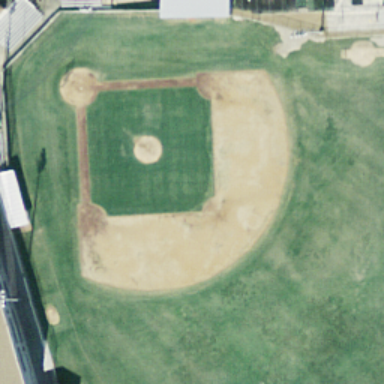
This is a baseball diamond .